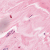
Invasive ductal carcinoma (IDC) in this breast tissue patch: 0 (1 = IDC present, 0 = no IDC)